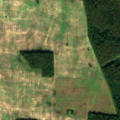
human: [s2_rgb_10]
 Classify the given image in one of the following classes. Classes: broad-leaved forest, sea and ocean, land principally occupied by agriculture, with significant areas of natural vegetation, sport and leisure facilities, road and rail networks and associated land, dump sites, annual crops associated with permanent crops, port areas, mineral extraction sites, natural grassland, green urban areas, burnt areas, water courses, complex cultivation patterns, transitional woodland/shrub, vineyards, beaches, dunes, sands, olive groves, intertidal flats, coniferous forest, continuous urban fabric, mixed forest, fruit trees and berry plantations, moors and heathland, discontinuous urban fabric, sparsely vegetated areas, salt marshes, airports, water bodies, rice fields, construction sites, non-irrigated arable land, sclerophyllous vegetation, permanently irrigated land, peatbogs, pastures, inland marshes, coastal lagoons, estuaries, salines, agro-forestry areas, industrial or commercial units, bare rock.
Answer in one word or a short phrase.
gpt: non-irrigated arable land, land principally occupied by agriculture, with significant areas of natural vegetation, broad-leaved forest